Field crop: maize
Growth stage: 1
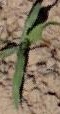
Species: maize